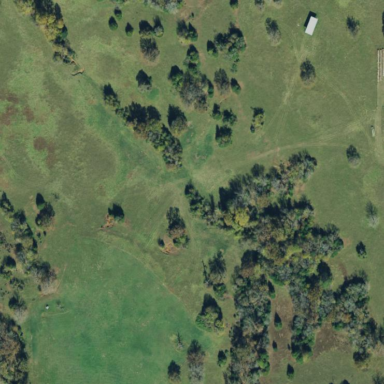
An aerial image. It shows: Pasture used as meadow.